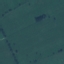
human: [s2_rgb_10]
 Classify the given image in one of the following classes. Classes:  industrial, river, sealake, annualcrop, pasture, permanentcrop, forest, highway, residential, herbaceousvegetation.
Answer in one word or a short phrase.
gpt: Pasture